Question: Here is my file structure and requirements.txt:

Getting 'ModuleNotFoundError', any help will be appreciated.
main.py
'''
from fastapi import FastAPI
from .import models
from .database import engine
from .routers import ratings
models.Base.metadata.create_all(bind=engine)
app = FastAPI()
app.include_router(ratings.router)
'''
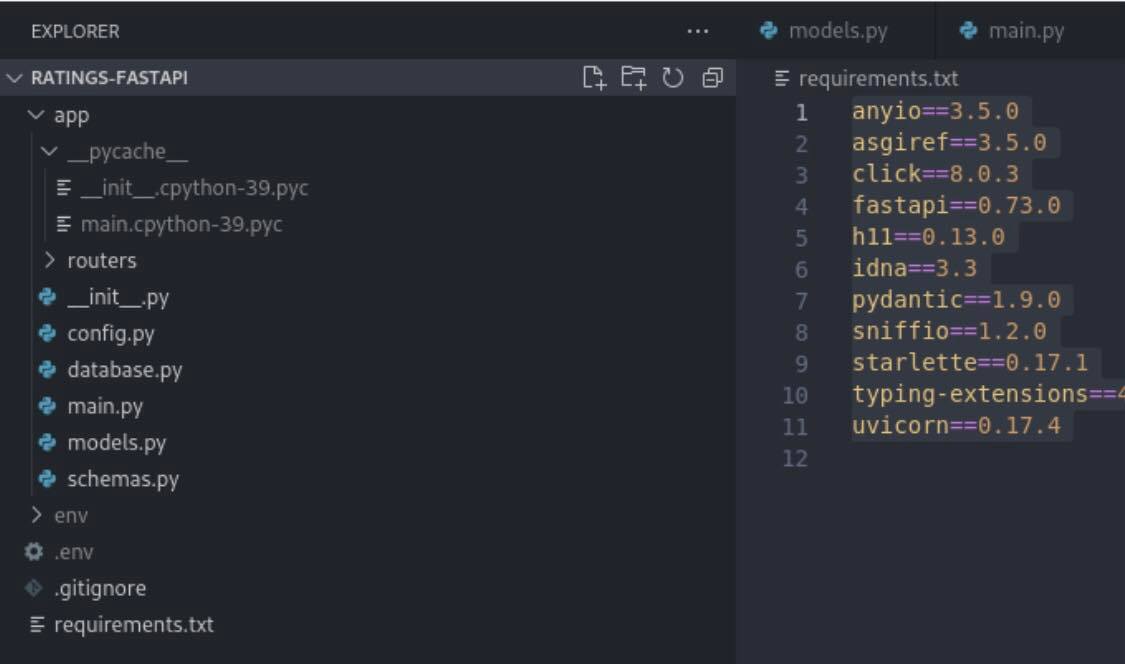
Answer: The error comes from the fact that you were not using the right environment and python version on VSCODE.
Your environment knew your different packages, but VSCode probably did not take them into account.
The solution was, in VSCODE: 'CTRL + SHIFT + P' then 'Python:select interpreter' and choose the version of python linked to your environment.
You can try to change the version of python to see the consequences on your imports